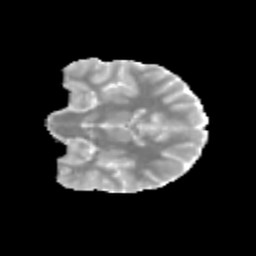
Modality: MD
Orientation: coronal
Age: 13
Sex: male
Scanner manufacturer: siemens
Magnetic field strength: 3 T
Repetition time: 3.8 s
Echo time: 0.07 s